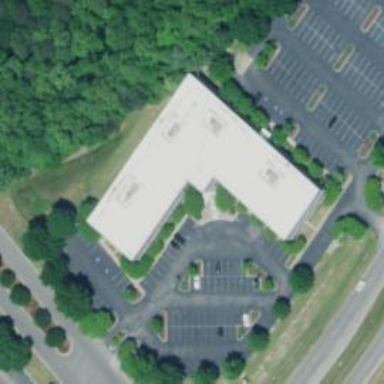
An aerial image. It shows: Car rental facility.